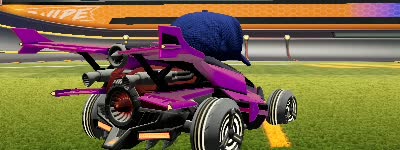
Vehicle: aftershock